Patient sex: F
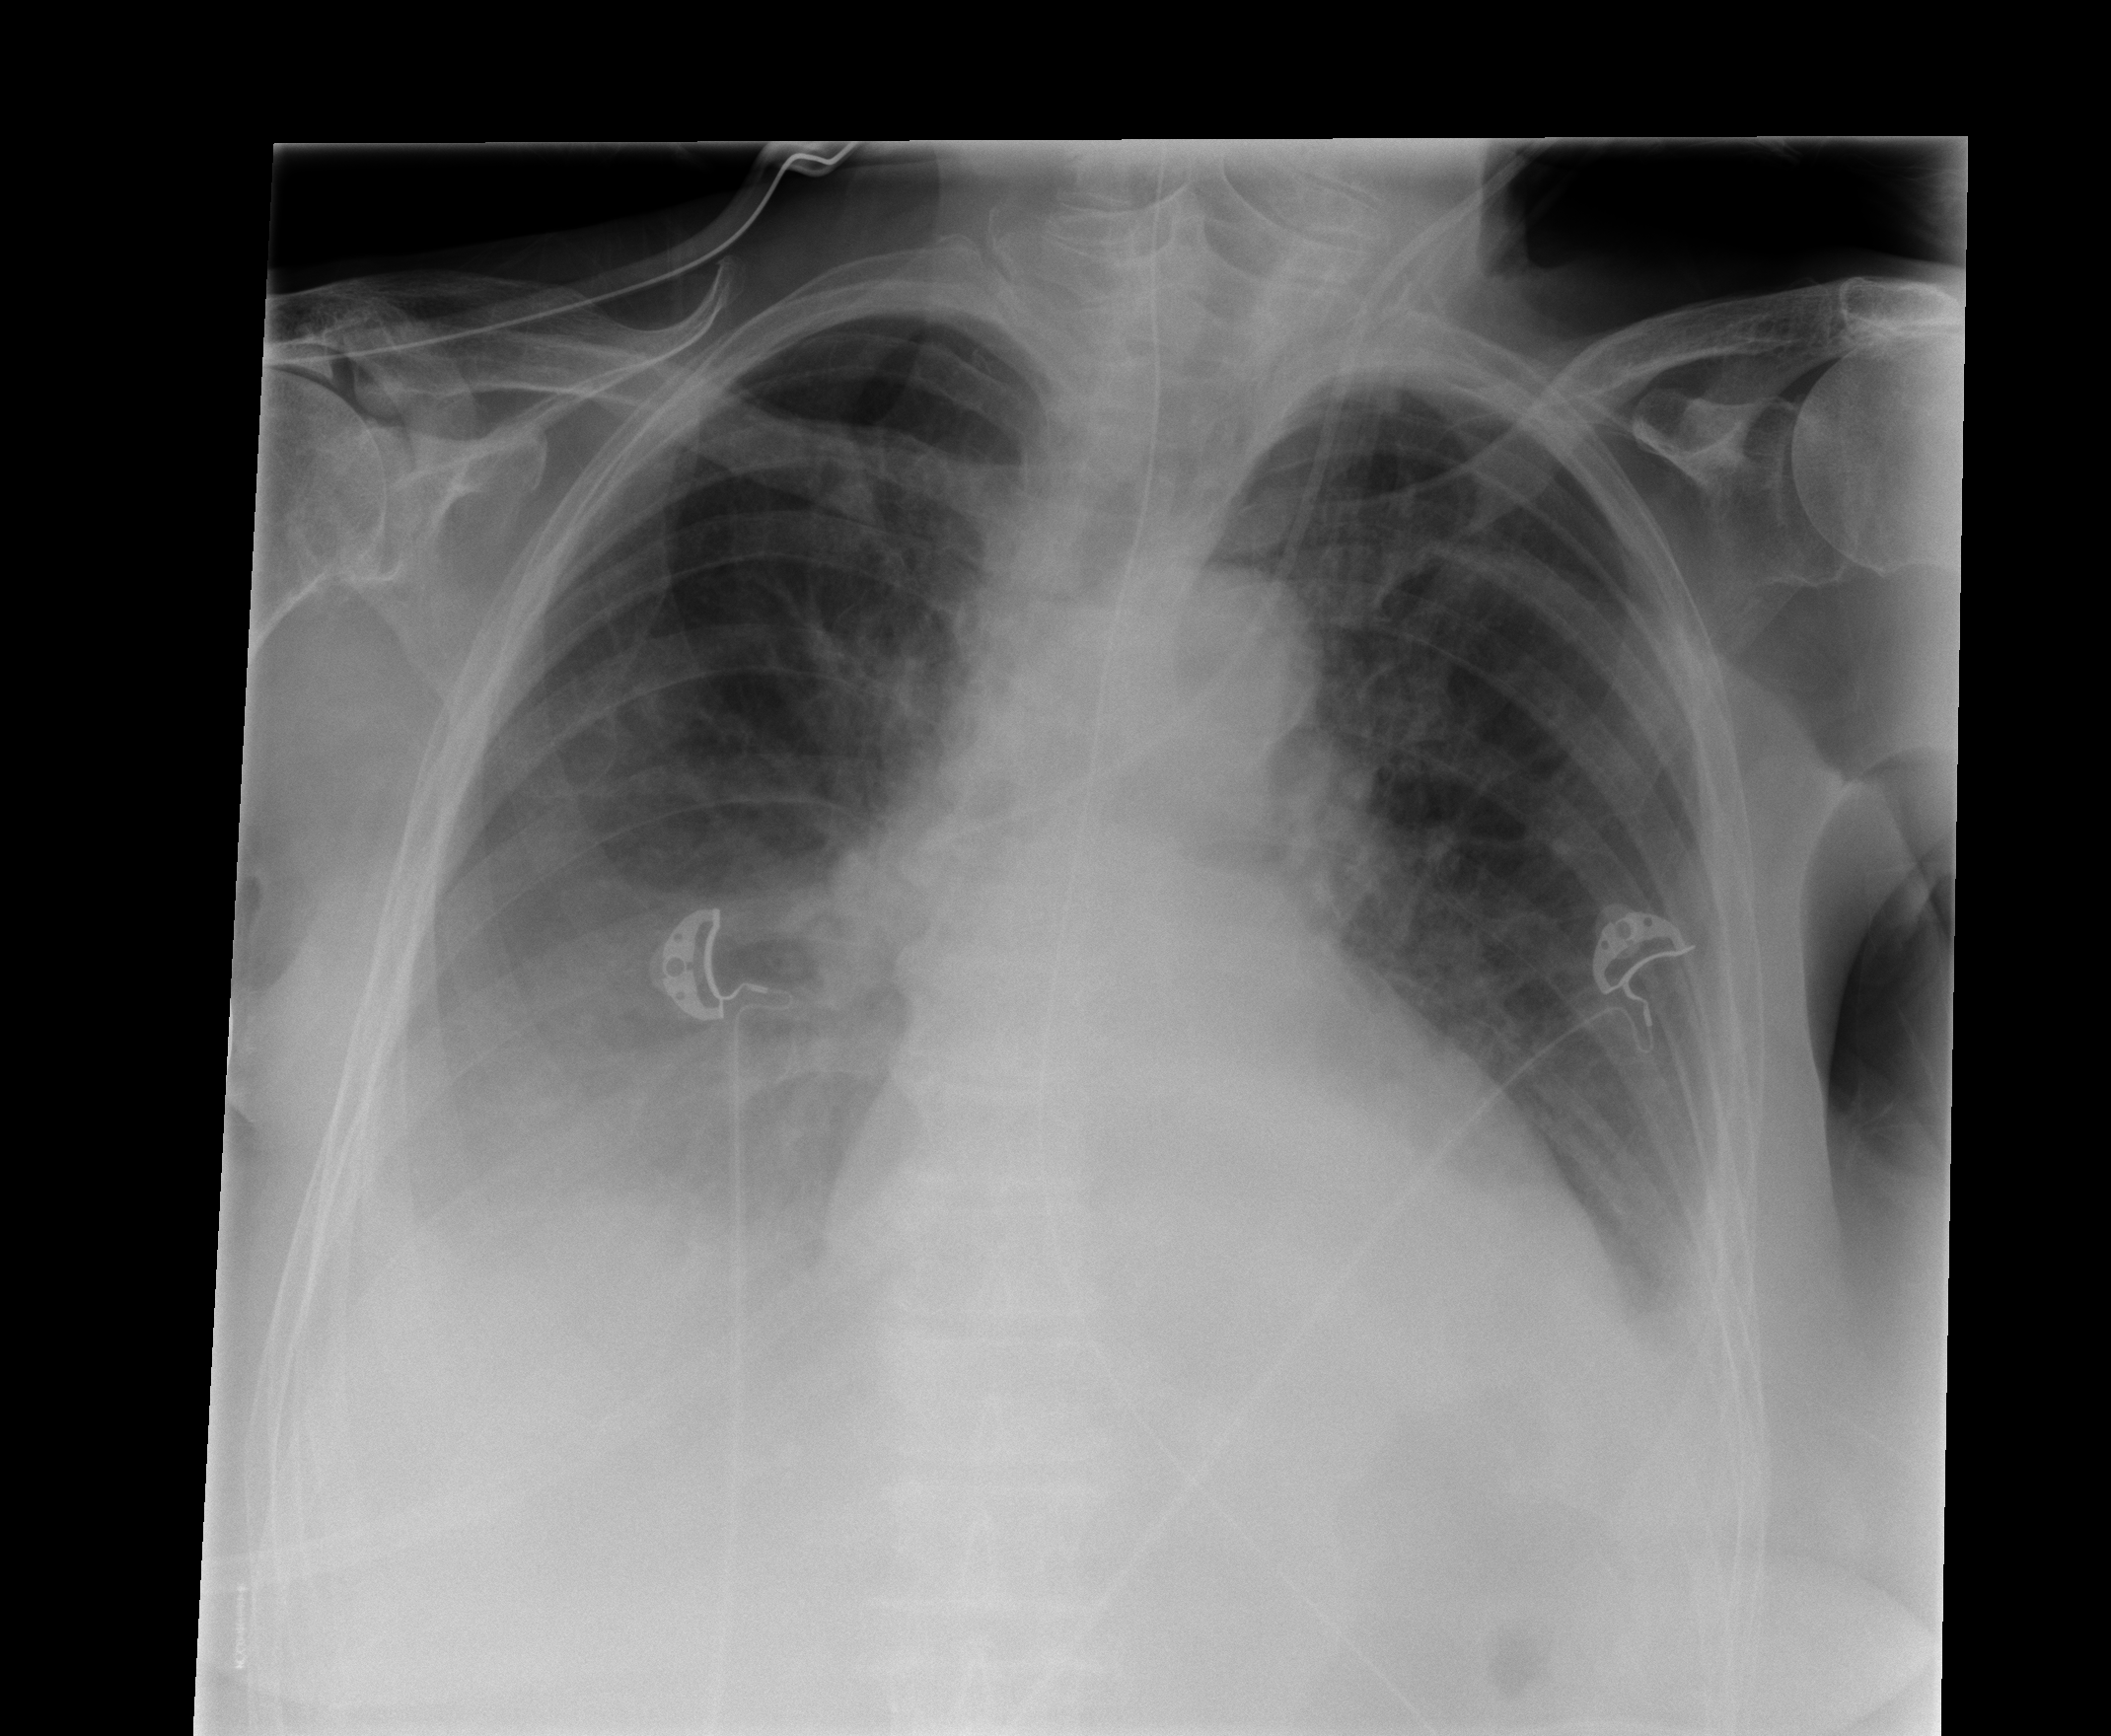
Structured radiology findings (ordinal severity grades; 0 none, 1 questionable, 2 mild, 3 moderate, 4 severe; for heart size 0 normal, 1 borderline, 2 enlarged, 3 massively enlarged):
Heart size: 2
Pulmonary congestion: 0
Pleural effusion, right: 3
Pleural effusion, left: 2
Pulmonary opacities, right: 0
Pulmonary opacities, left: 0
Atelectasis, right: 3
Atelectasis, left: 2